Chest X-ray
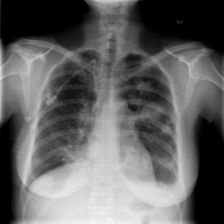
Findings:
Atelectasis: negative
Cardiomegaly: negative
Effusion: positive
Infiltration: positive
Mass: negative
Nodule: positive
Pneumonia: negative
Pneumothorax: negative
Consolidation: negative
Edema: negative
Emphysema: negative
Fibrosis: negative
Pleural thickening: negative
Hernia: negative